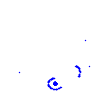
Particle: electron